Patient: sex M, age 48
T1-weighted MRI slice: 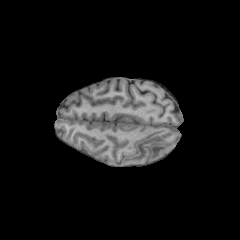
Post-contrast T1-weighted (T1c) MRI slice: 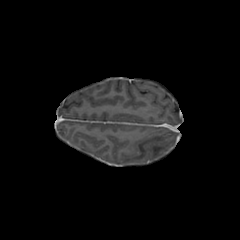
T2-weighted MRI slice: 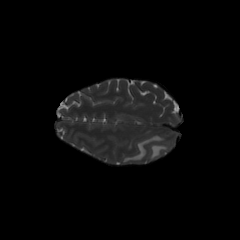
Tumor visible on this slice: yes
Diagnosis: Glioblastoma, IDH-wildtype
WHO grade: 4